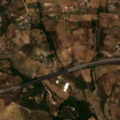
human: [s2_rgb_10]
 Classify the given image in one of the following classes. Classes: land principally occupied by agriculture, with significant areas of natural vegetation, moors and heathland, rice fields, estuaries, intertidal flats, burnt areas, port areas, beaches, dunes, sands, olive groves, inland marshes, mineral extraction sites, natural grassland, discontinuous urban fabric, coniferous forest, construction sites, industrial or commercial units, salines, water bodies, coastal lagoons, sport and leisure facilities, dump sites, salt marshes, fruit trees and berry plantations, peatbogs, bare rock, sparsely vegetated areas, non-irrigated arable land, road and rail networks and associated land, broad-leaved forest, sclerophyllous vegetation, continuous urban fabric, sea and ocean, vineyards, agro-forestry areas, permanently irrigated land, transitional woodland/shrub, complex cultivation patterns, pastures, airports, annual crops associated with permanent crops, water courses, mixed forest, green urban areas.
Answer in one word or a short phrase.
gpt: road and rail networks and associated land, non-irrigated arable land, olive groves, annual crops associated with permanent crops, complex cultivation patterns